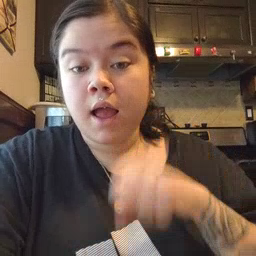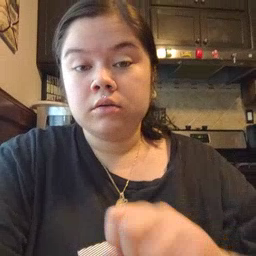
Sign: can